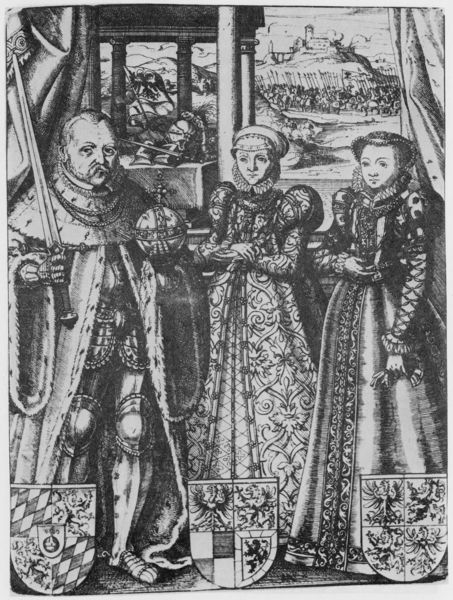
Titel: Bildnis von Fridericus III
Künstler: Jost Amman
Institution: (Seriendruck)
Schlagwörter: adler, berg, gruppe, himmel, mann, umhang, weiß, frauen, landschaft, menschen, stadt, damen, fenster, frau, geste, grau, hintergrund, kleid, kleider, schwarz, stützen, säulen, zeichnung, ausblick, blick, dame, schloss, haube, ornament, bart, schnurrbart, arme, hermelin, pelz, ärmel, porträt, vorhang, mantel, reich, adel, drei, familie, krone, renaissance, seide, pferd, aussicht, taille, fahne, grafik, graphik, krieg, schlacht, kaiser, könig, thron, ornamente, robe, schild, burg, bayern, druck, radierung, stich, schwarzweiß, schwert, ketten, mäntel, kugel, helm, herrscher, ritter, brokat, fürst, heer, rüstung, wappen, mittelalter, ritterrüstung, tempel, kupferstich, laube, ornat, zepter, weltkugel, schilde, vermählung, reichsapfel, burgberg, heraldik, reichsinsignien, herrschersymbol, lde